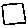
Label: square